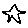
Label: star